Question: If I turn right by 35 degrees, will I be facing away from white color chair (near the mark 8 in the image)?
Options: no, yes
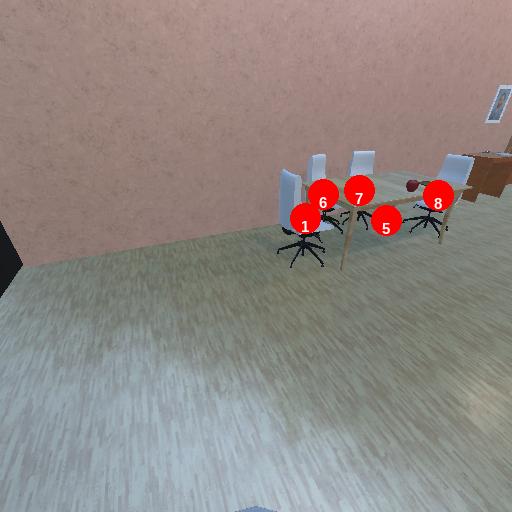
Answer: no